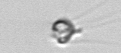
Label: Apedinella